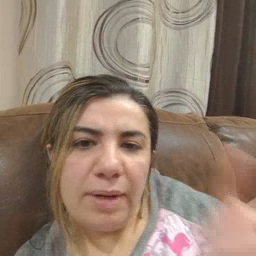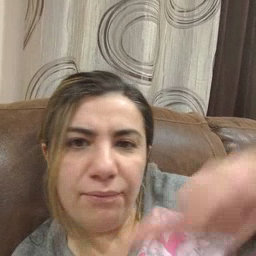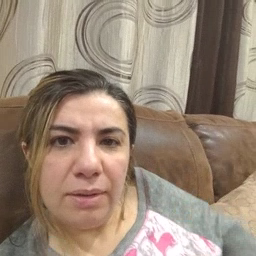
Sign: any